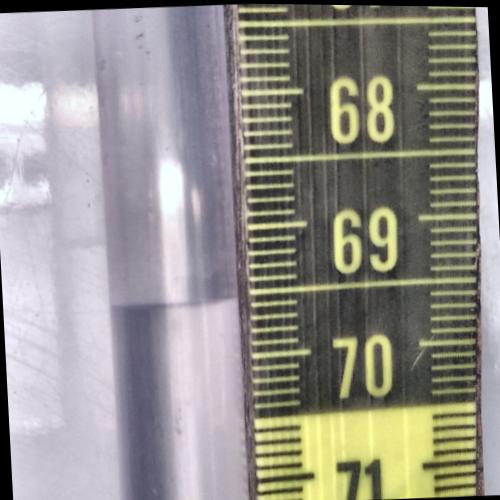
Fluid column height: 69.6 cm